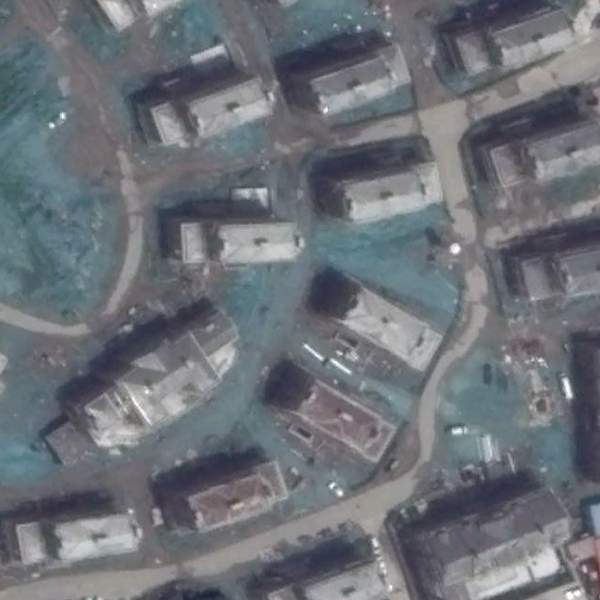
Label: MediumResidential